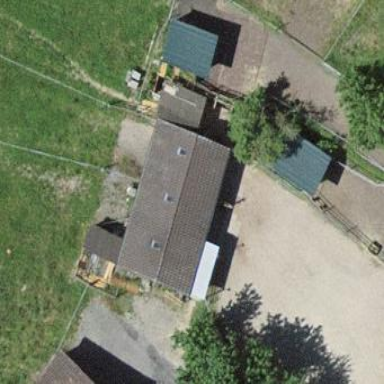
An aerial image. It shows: Stable building.